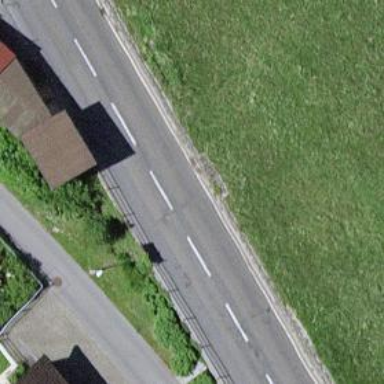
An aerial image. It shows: Set of steps on the road.